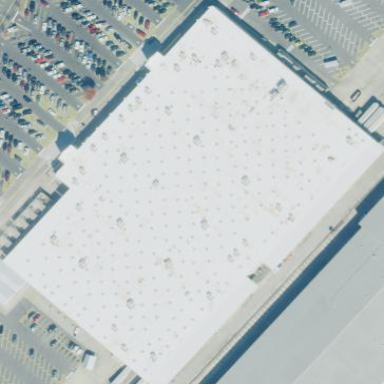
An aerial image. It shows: Supermarket building.